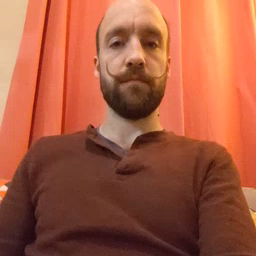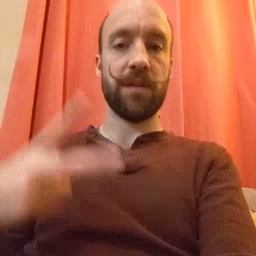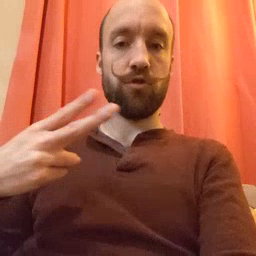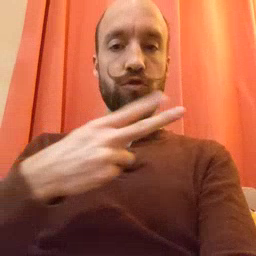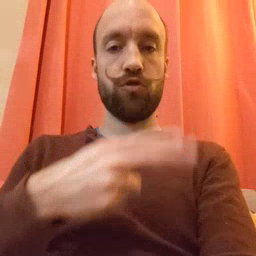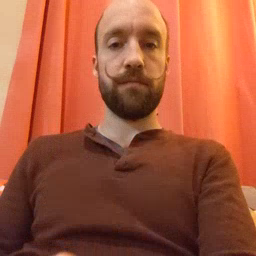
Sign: scissors